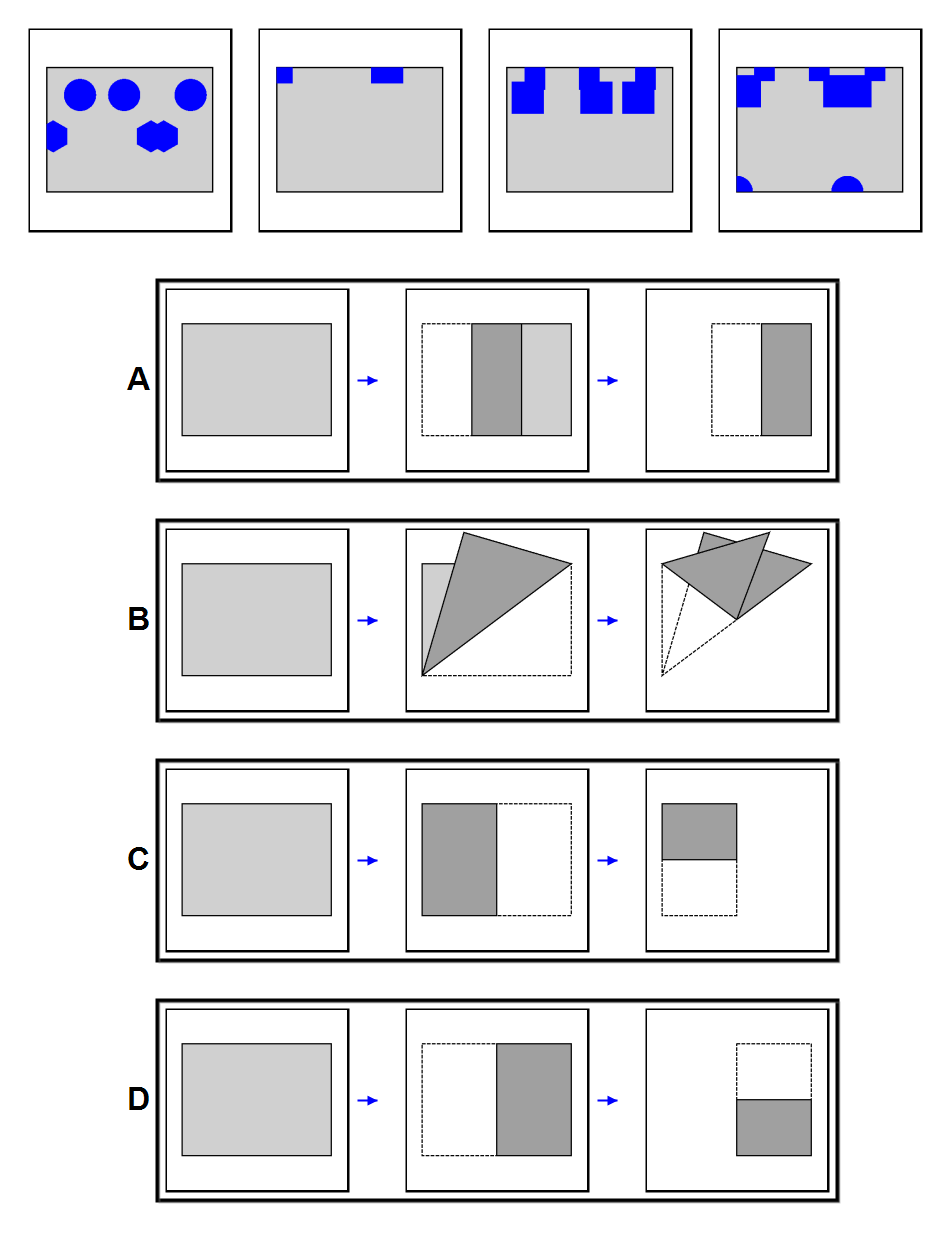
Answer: A